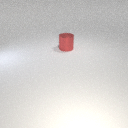
large red metal cylinder